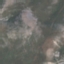
Land use / land cover: HerbaceousVegetation